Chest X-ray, AP view. Patient: 25 years old, sex F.
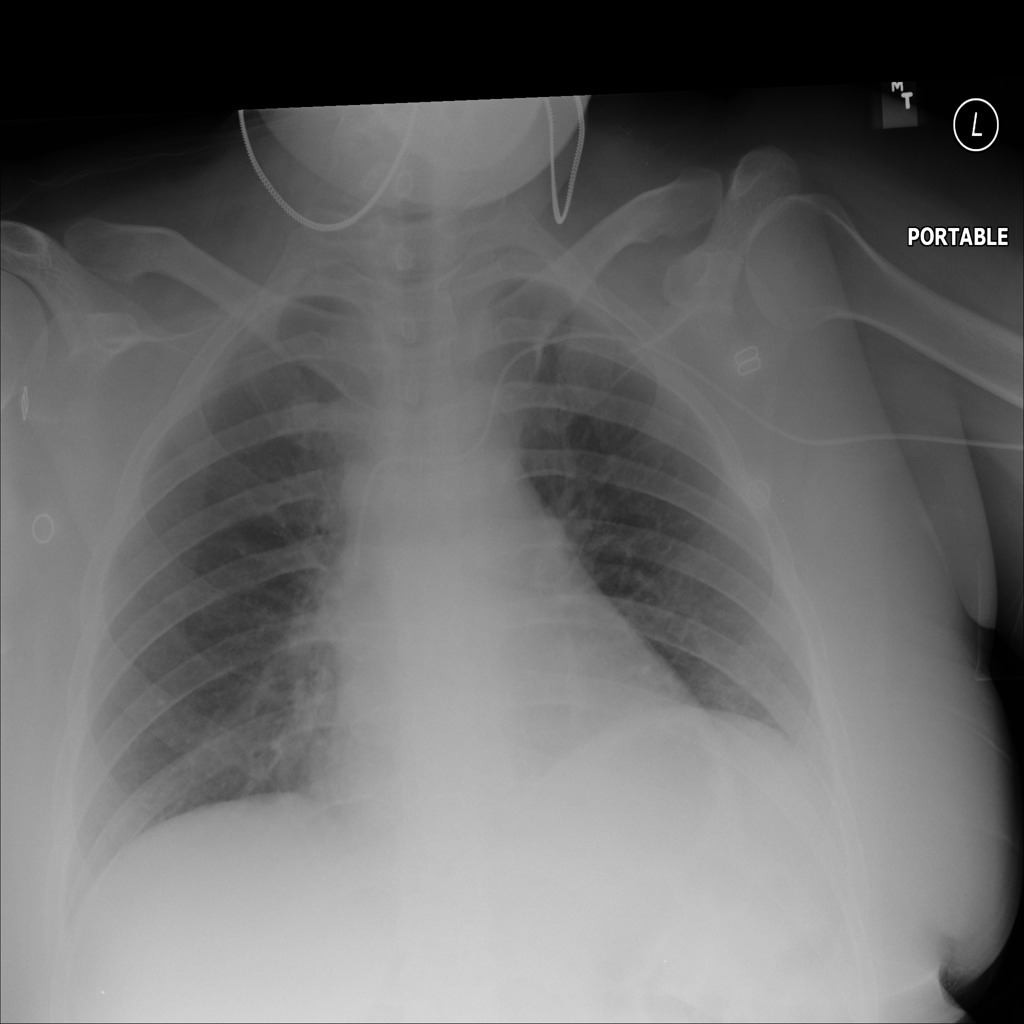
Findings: Mass